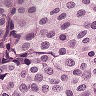
Metastatic tissue present: yes